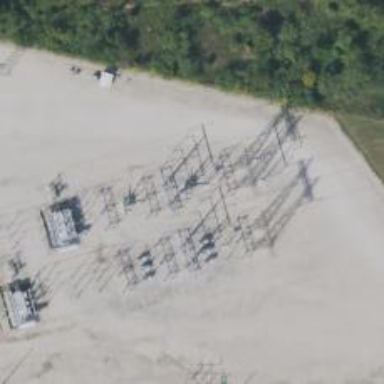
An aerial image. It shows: Switch used for power control.